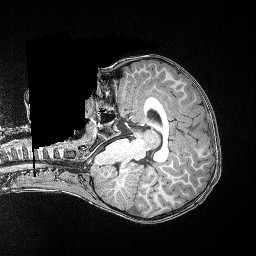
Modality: T1w
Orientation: axial